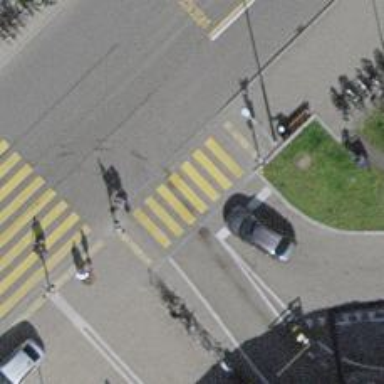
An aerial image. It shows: Road crossing with traffic signals.